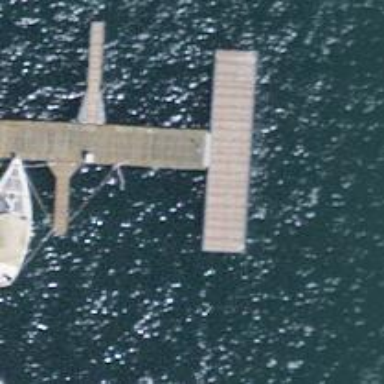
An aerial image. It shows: Man-made pier.